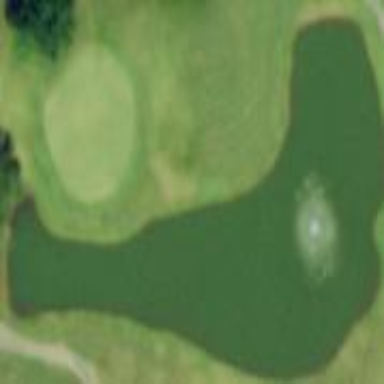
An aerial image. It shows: Water hazard on golf course. The hazard is natural water feature.